Field crop: maize
Growth stage: 2
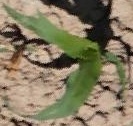
Species: maize